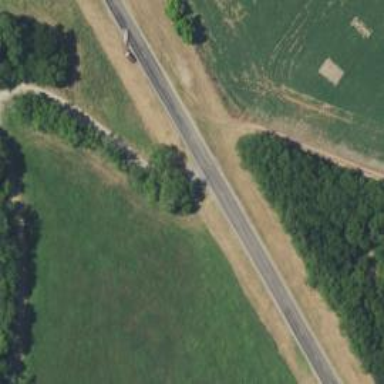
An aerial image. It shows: Secondary road.